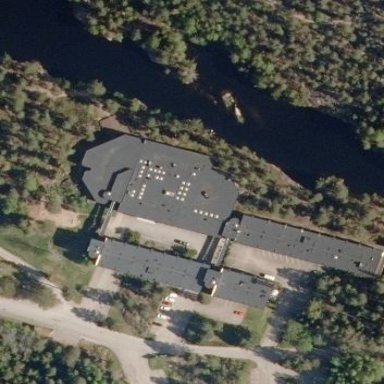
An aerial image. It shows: Hotel building.